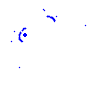
Particle: kaon